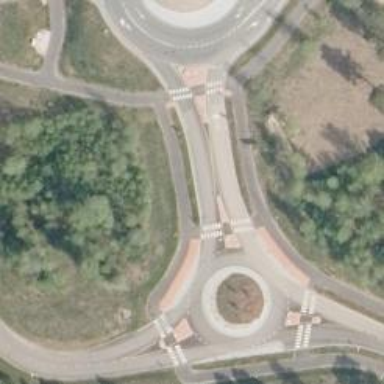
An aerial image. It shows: Asphalt road in residential area leading to roundabout.